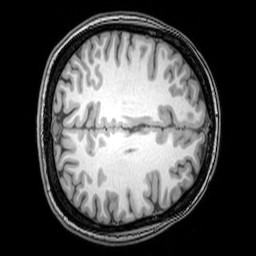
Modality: T1w
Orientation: axial
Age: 22
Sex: female
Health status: healthy
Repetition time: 0.081 s
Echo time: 0.037 s